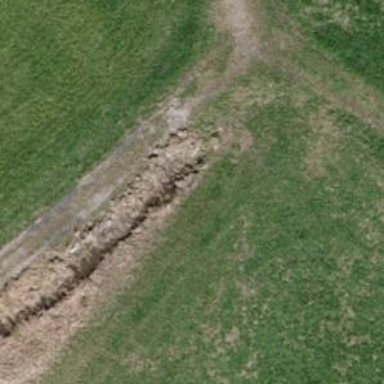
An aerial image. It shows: Culvert tunnel.